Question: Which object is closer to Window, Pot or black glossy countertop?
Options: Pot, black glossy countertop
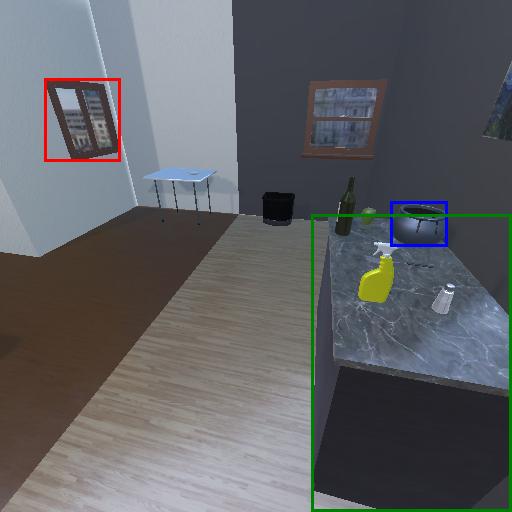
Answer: Pot